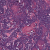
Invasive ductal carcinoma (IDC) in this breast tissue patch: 0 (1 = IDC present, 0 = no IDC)